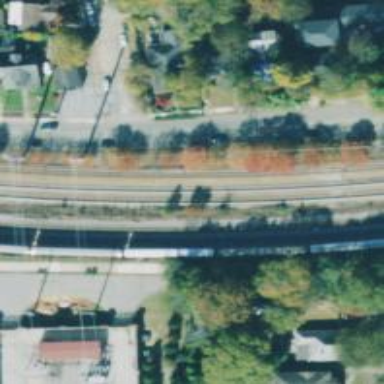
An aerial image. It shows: Railway siding for service.